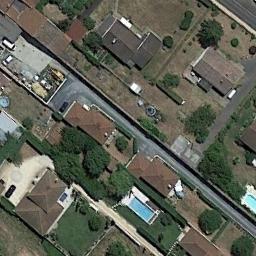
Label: medium_residential